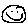
Label: smiley face